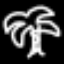
Label: palm tree